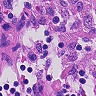
Metastatic tissue present: no